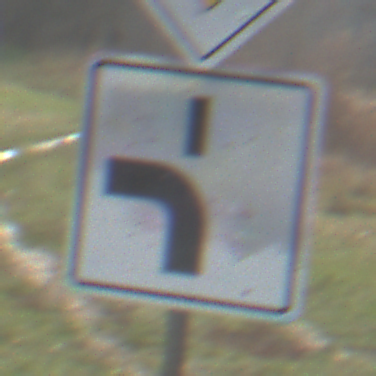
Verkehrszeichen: VerlaufVorfahrtsstrasse5
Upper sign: Vorfahrtsstrasse
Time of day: MorningAfternoon
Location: Outdoor (Nature)
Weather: PartlyCloudy
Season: NotSpecified
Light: Natural